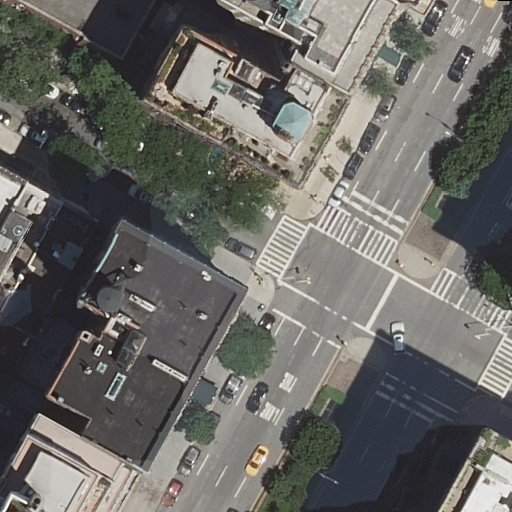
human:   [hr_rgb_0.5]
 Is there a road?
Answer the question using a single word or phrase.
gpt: yes

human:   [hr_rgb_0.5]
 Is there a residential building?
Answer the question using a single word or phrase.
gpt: yes

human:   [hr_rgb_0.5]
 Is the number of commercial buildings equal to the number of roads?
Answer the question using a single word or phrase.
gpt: no

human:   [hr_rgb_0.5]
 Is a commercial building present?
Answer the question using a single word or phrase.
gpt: no

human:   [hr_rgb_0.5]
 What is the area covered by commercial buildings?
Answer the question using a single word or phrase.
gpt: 0m2

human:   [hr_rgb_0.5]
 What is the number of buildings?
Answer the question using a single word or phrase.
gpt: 9

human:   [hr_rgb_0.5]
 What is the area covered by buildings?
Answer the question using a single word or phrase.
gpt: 3032m2

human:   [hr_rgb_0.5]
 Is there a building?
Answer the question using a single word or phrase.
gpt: yes

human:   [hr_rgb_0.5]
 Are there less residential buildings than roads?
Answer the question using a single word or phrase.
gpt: no

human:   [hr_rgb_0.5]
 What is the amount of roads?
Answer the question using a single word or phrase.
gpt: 3

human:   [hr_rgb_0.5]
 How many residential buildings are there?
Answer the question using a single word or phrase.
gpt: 8

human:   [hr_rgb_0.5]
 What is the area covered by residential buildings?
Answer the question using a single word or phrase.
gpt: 2861m2

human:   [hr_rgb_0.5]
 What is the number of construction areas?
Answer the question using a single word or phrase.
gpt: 0

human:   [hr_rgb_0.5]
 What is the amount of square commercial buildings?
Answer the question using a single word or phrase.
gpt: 0

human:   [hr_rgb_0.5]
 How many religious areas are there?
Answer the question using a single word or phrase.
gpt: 0

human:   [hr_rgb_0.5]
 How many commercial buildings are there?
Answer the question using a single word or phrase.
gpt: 0

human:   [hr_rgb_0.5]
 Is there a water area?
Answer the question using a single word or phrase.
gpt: no

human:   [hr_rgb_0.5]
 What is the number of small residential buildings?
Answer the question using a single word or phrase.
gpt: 1

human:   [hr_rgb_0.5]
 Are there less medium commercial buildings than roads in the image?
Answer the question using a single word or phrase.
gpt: yes

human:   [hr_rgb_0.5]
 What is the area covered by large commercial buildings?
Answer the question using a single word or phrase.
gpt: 0m2

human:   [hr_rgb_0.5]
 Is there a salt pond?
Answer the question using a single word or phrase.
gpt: no

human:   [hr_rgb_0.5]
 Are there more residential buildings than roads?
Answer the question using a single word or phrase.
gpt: yes

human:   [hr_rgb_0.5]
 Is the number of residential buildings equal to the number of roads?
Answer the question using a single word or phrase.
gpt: no

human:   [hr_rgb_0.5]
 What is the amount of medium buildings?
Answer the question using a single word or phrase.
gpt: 6

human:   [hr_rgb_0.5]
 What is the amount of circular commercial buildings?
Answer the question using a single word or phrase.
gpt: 0

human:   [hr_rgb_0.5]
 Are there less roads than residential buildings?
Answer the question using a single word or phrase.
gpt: yes

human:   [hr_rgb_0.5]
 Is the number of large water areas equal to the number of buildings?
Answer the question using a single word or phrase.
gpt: no

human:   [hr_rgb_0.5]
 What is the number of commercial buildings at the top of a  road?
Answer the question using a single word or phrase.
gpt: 0

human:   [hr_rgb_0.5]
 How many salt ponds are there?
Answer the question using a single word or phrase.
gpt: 0

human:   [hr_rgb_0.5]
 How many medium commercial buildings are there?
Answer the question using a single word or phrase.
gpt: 0

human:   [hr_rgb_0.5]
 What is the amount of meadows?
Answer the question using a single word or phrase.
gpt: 0

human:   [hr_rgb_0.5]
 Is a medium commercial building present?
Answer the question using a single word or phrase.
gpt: no

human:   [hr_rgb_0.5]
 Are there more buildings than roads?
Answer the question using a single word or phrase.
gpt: yes

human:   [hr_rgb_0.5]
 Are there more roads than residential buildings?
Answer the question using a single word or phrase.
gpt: no

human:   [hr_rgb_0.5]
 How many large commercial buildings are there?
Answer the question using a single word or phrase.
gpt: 0

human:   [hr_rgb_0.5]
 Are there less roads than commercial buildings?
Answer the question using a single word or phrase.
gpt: no

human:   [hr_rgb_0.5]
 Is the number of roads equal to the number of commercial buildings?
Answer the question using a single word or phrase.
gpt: no

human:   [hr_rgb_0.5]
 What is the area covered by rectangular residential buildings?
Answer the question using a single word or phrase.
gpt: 1170m2

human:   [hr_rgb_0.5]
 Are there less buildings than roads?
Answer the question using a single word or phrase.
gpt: no

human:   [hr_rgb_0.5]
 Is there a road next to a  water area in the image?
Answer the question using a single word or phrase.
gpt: no

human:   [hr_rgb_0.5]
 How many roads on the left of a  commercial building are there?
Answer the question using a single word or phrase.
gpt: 0

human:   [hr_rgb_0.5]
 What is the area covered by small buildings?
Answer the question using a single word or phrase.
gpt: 40m2

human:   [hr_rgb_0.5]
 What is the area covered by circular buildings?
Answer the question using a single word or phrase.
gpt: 0m2

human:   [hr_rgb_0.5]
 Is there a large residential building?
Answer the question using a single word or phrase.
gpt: yes

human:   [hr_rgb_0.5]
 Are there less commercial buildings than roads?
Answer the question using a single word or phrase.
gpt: yes

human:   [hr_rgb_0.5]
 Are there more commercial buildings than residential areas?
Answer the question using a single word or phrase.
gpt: no

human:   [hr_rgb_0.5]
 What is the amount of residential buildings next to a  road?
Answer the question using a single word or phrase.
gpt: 8

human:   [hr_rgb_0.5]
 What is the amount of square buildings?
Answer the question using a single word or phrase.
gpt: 0

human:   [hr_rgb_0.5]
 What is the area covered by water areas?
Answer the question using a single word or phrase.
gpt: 0m2

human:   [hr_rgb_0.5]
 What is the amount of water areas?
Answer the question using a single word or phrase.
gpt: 0

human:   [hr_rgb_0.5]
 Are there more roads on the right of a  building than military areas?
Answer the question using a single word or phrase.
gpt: yes

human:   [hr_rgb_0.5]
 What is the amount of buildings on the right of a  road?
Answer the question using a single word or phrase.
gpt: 1

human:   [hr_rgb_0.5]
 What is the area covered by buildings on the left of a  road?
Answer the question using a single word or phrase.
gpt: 2856m2

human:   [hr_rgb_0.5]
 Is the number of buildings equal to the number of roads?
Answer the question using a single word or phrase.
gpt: no

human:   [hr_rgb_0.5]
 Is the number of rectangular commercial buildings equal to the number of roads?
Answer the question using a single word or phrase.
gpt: no

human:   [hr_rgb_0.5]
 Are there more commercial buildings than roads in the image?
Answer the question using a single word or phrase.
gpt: no

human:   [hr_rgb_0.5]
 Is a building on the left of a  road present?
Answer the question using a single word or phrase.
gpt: yes

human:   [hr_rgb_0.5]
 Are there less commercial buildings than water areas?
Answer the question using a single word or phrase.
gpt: no

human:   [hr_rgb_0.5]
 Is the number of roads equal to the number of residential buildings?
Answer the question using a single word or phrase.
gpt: no

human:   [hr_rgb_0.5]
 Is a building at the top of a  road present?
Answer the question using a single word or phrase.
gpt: yes

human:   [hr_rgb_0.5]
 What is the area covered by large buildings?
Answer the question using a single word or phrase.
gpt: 1657m2

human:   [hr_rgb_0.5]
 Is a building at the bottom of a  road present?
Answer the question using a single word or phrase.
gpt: yes

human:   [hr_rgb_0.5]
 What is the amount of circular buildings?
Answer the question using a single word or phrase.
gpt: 0

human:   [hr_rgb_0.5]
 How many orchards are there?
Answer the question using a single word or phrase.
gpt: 0